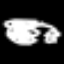
Label: squiggle